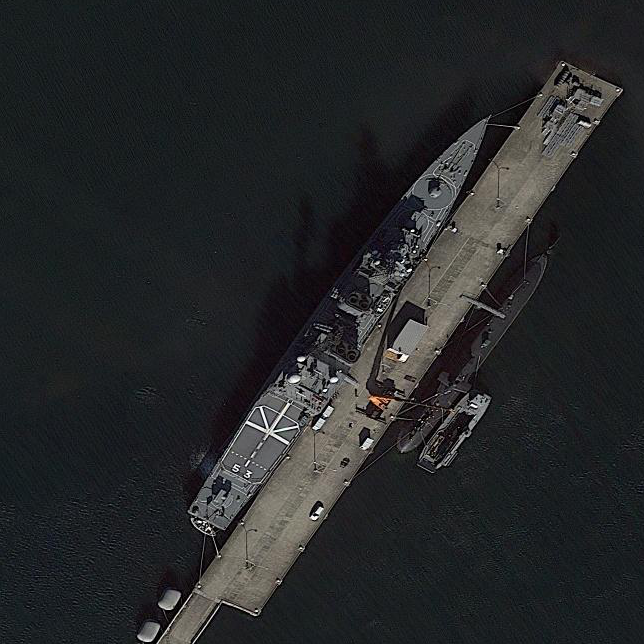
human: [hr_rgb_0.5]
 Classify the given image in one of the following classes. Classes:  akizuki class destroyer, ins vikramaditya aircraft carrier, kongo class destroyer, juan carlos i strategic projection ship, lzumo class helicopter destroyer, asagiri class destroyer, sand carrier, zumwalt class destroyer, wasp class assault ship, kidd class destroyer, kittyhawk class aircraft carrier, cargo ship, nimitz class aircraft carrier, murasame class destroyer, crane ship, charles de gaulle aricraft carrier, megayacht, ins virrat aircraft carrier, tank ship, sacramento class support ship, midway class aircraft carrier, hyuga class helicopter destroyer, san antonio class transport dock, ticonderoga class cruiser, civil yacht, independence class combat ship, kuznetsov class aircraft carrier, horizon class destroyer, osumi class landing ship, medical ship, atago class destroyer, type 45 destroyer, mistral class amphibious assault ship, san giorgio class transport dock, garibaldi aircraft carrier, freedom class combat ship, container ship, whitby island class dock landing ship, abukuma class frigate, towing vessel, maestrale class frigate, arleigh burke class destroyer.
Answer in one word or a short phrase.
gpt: Asagiri class destroyer